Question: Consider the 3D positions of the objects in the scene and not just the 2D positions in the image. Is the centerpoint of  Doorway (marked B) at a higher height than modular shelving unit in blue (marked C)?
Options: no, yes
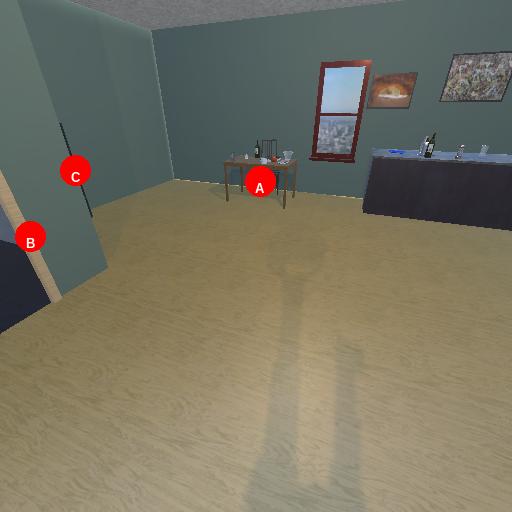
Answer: no